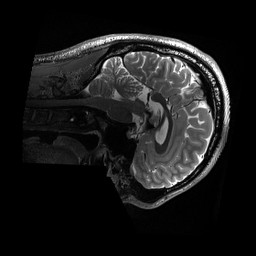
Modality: T2w
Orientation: sagittal
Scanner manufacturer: siemens
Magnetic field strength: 3 T
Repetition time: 3.2 s
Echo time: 0.564 s